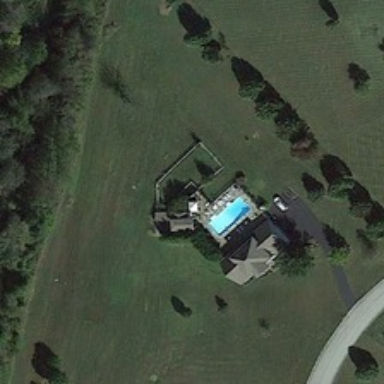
A building with swimming pool is surrounded by sparse green trees and meadows .